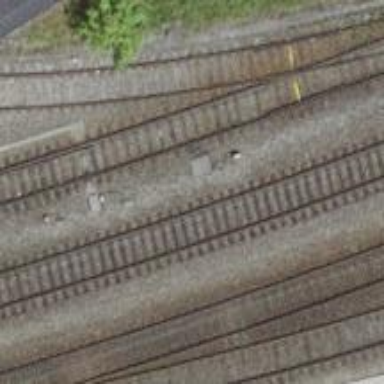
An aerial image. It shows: Single-track electrified railway siding with contact line.